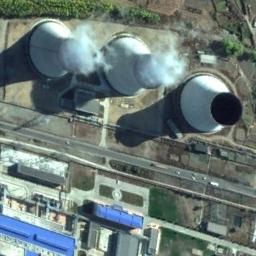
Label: thermal_power_station